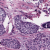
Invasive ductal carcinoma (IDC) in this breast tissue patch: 0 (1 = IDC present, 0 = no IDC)